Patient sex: M
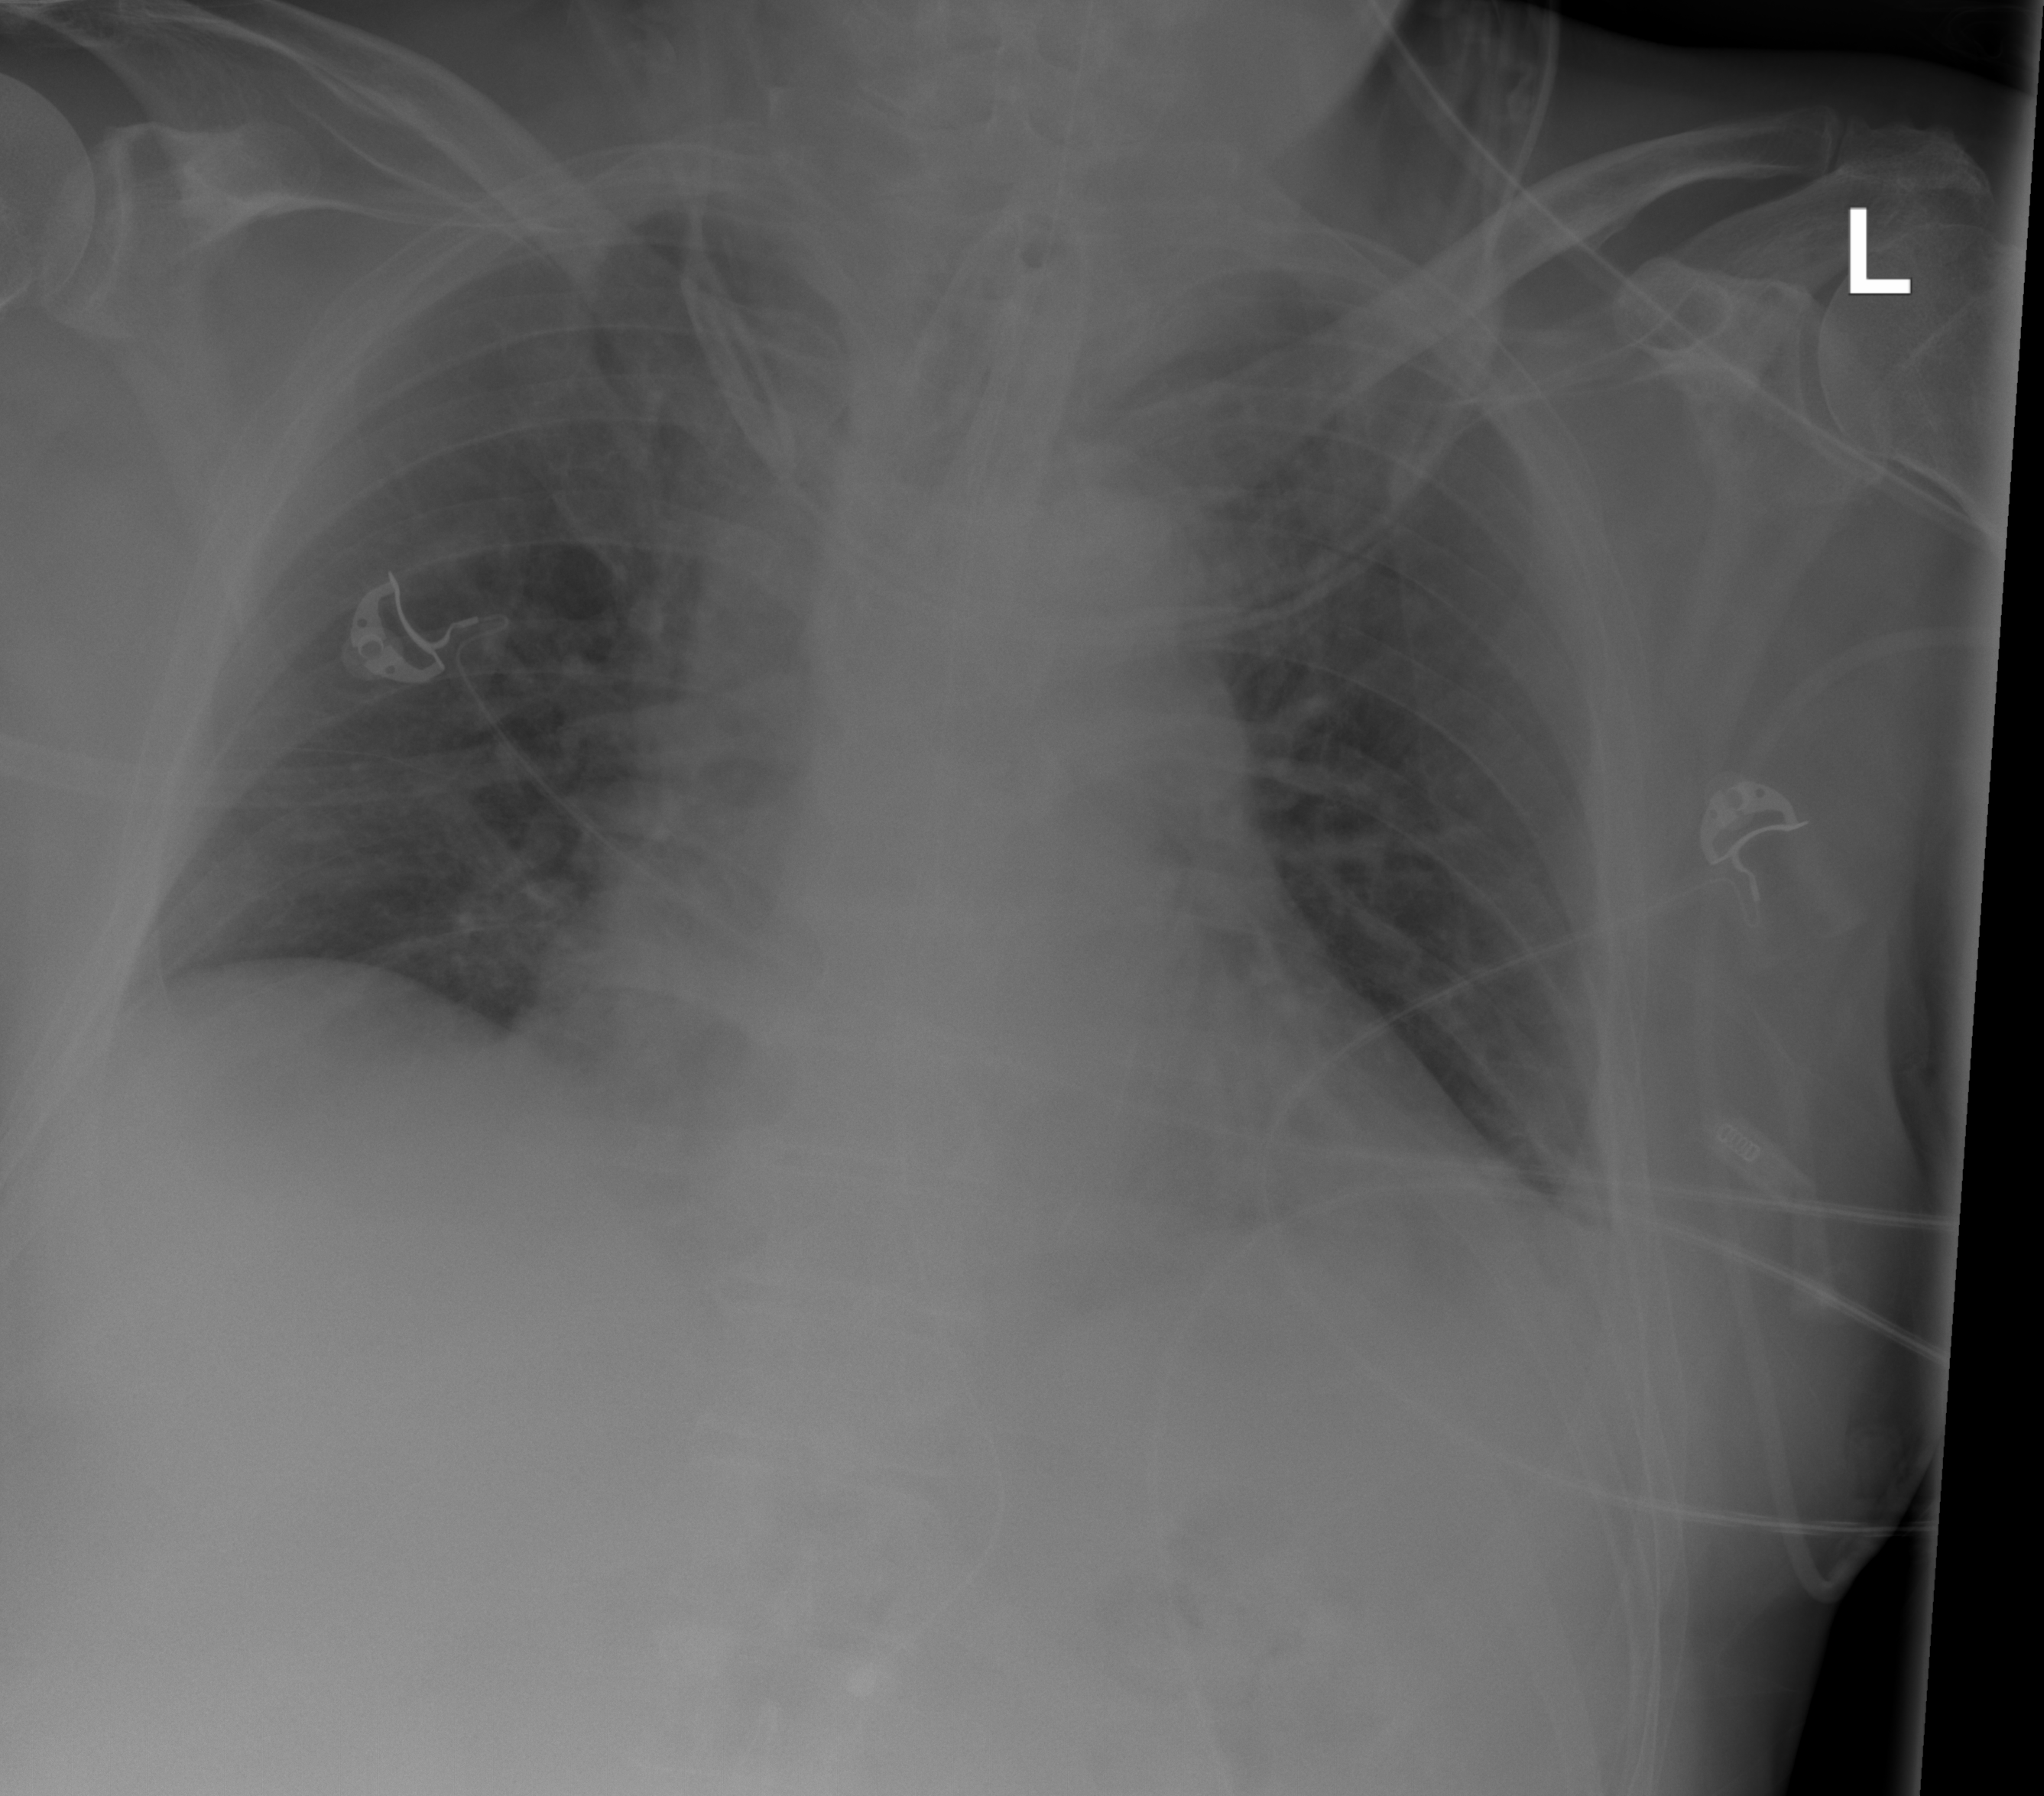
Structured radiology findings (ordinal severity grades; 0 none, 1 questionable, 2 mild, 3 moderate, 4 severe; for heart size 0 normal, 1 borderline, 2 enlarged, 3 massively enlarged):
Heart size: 2
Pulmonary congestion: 2
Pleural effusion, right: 0
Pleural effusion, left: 2
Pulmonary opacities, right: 0
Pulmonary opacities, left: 0
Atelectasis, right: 2
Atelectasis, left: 2